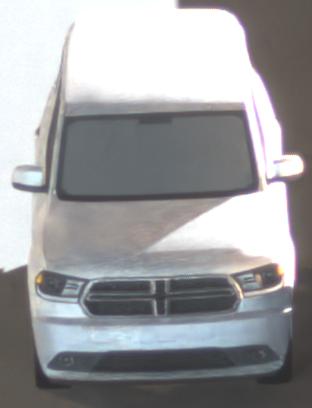
Make: Dodge
Model: Durango
Detailed model: Gen. 3
Model produced from: 2010
Doors: 5
Color: white
Road condition: dry road
Daytime: night
Contrast: high contrast